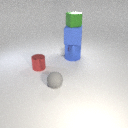
large blue metal cylinder to the right of small red metal cylinder